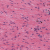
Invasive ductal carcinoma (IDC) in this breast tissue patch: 0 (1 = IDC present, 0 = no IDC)